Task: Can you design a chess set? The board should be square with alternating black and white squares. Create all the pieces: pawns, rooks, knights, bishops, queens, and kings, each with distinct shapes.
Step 3348:
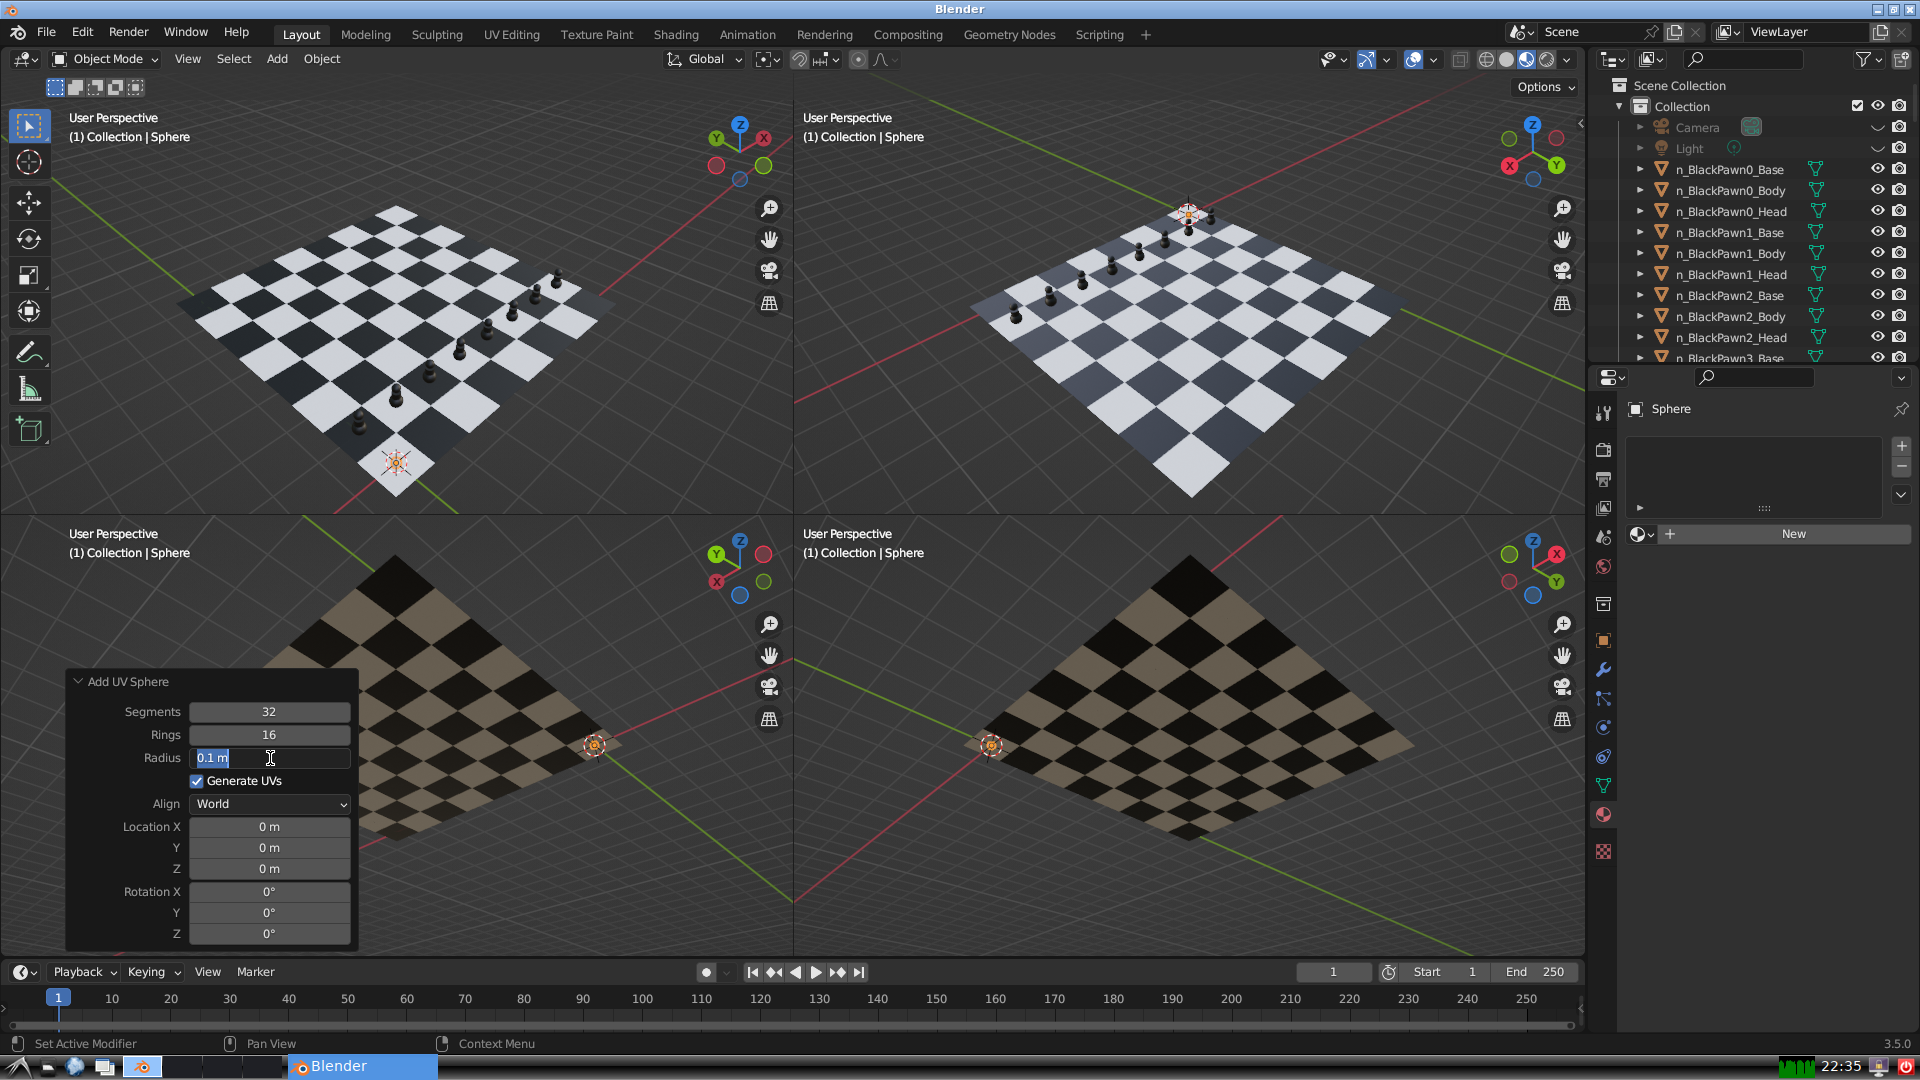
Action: input_text: 0.15